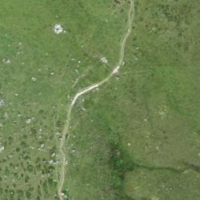
EUNIS habitat code: 23
Species observed at this site:
Bartsia alpina